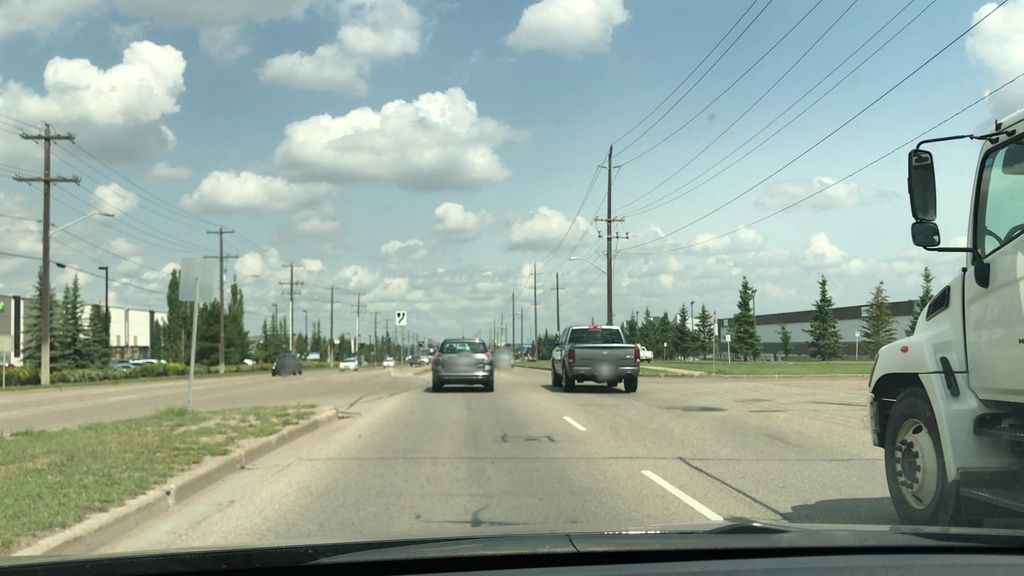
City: edmonton